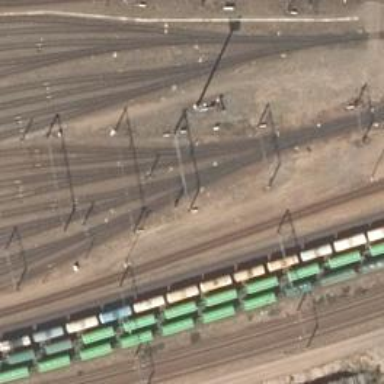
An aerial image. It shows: Railway yard with electrified contact lines.